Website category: university
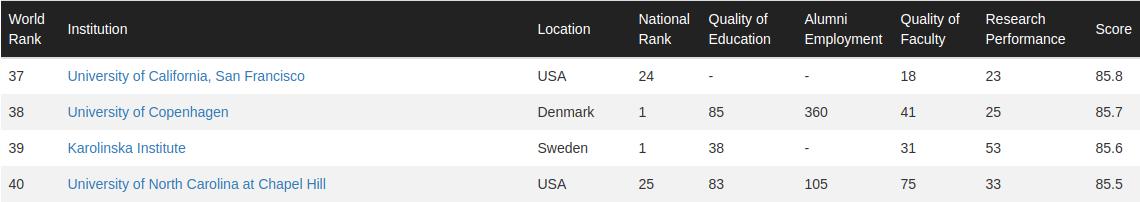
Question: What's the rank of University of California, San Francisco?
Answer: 37

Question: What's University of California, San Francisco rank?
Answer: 37

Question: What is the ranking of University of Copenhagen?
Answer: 38

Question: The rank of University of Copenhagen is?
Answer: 38

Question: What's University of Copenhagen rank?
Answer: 38

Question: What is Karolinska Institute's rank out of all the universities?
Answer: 39

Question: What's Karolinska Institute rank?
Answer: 39

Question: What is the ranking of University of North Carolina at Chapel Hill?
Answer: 40

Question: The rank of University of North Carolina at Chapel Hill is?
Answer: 40

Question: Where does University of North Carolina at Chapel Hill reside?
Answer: USA

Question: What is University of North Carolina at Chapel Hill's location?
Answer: USA

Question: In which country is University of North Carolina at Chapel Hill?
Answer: USA

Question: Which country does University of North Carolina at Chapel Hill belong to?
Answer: USA

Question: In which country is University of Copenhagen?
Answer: Denmark

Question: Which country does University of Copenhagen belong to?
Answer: Denmark

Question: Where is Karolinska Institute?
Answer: Sweden

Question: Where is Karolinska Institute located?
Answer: Sweden

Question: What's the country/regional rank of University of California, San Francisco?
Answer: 24

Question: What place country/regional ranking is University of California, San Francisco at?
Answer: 24

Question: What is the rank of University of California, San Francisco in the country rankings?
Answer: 24

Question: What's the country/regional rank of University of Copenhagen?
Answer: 1

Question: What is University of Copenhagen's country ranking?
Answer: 1

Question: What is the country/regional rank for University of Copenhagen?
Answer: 1

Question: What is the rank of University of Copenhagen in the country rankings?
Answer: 1

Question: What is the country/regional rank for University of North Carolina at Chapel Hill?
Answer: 25

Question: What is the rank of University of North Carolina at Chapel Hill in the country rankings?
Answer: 25

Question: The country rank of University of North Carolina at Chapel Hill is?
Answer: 25

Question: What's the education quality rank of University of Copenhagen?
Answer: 85

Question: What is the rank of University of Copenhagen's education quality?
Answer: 85

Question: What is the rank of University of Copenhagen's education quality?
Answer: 85

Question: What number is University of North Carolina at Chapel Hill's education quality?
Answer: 83

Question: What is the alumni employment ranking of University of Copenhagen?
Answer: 360

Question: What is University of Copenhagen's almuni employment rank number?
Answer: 360

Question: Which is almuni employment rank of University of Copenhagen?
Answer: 360

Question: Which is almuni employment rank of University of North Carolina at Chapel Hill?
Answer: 105

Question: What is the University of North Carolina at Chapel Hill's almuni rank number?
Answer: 105

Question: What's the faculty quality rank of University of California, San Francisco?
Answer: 18

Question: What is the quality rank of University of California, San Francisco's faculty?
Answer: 18

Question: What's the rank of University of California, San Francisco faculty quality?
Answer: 18

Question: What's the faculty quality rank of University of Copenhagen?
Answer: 41

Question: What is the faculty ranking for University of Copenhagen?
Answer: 41

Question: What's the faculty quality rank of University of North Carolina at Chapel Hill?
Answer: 75

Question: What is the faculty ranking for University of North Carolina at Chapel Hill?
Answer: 75

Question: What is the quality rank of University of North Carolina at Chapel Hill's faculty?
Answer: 75

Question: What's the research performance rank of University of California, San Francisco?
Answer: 23

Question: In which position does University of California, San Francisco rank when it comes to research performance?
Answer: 23

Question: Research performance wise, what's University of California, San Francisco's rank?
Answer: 23

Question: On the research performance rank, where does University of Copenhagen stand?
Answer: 25

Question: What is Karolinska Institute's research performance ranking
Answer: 53

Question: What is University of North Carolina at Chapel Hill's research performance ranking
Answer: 33

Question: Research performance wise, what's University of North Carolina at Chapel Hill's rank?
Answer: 33

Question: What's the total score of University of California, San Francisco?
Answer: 85.8

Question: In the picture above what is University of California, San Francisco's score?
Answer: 85.8

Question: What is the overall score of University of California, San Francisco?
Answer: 85.8

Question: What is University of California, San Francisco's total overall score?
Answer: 85.8

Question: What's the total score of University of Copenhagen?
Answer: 85.7

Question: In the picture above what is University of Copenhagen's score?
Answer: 85.7

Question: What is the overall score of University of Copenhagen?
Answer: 85.7

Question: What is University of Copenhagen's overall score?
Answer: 85.7

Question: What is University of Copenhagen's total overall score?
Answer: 85.7

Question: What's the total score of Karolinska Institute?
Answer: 85.6

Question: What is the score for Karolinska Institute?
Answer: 85.6

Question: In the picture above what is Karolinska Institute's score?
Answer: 85.6

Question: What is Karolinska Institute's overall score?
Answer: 85.6